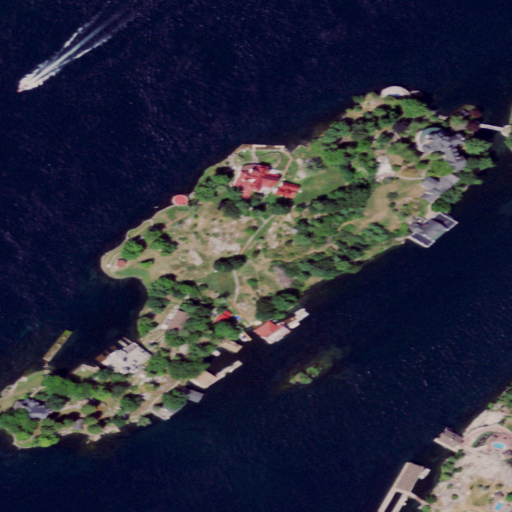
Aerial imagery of island in New York named Cherry Island containing open water, pasture, medium intensity development, low intensity development, open development, grassland, barren land, and mixed forest